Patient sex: M
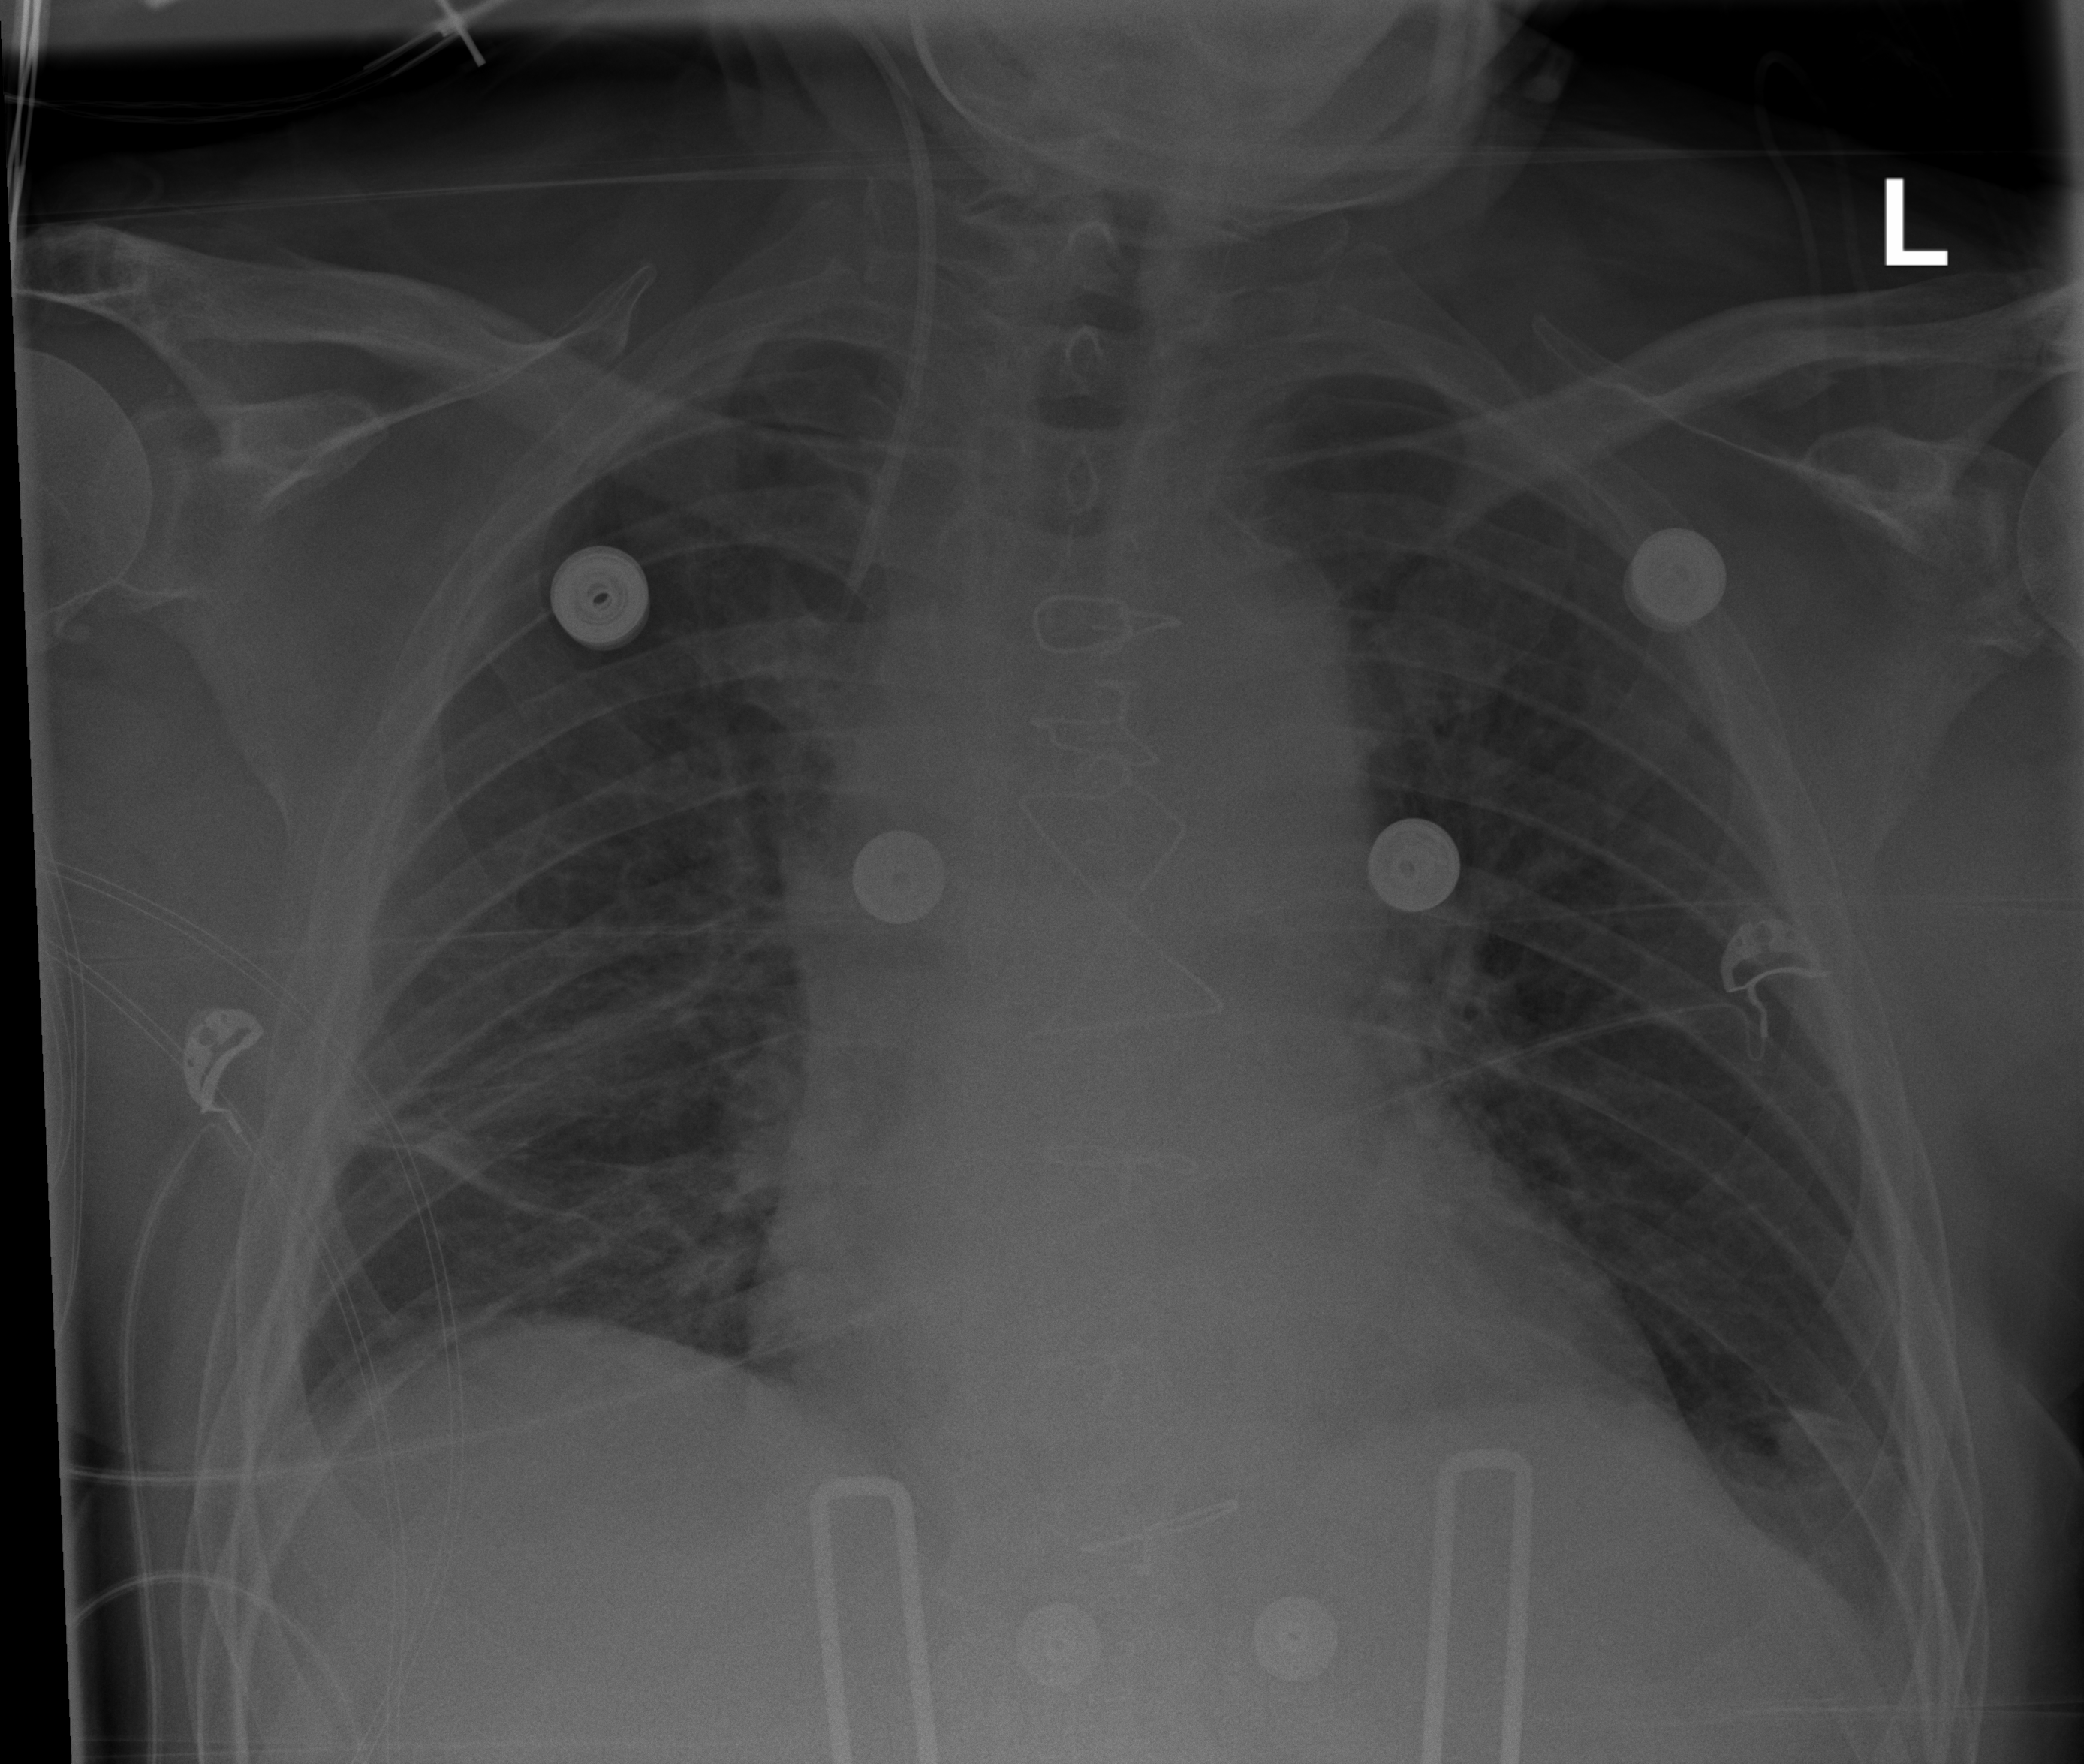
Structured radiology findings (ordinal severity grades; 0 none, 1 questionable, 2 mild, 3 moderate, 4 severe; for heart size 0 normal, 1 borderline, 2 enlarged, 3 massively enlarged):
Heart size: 1
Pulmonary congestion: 0
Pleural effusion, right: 0
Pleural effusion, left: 0
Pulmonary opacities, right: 0
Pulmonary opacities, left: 0
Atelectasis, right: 2
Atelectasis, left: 2